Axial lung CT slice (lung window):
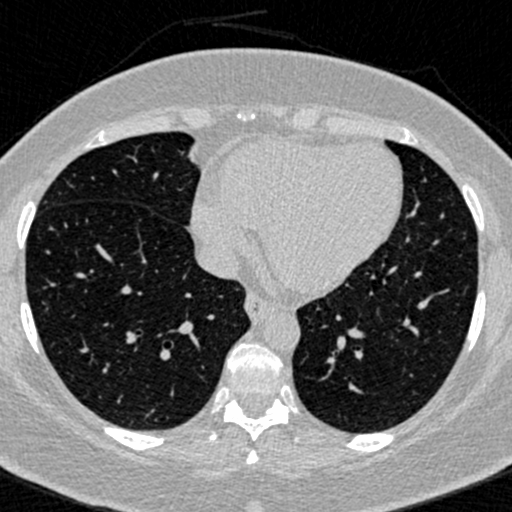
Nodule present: no